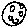
Label: moon